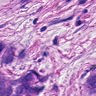
Metastatic tissue present: yes